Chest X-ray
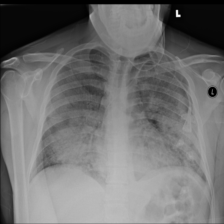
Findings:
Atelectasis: negative
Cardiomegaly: negative
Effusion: negative
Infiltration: negative
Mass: negative
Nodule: negative
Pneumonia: positive
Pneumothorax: negative
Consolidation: negative
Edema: positive
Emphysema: negative
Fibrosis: negative
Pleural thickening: negative
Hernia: negative